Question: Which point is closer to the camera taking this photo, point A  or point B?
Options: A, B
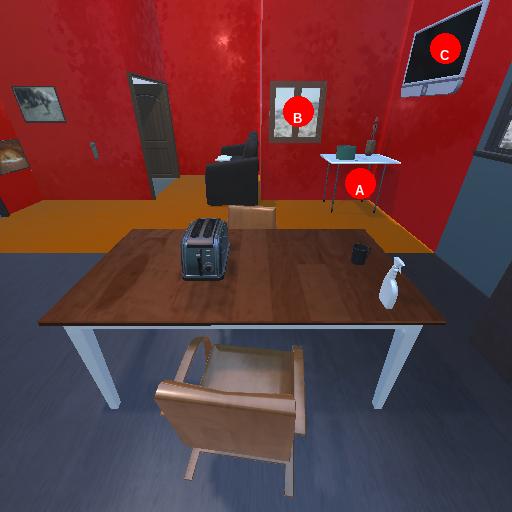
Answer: A